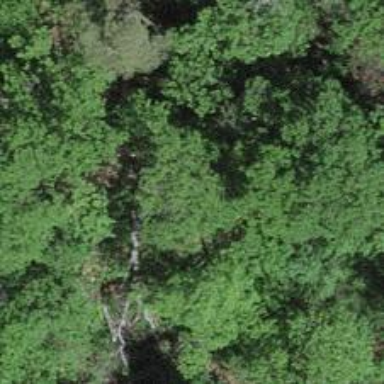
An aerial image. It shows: Natural monument of deciduous broadleaved tree.